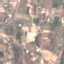
Land use / land cover: PermanentCrop